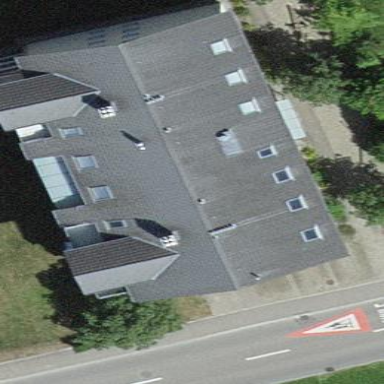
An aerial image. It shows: Building with tile roof.